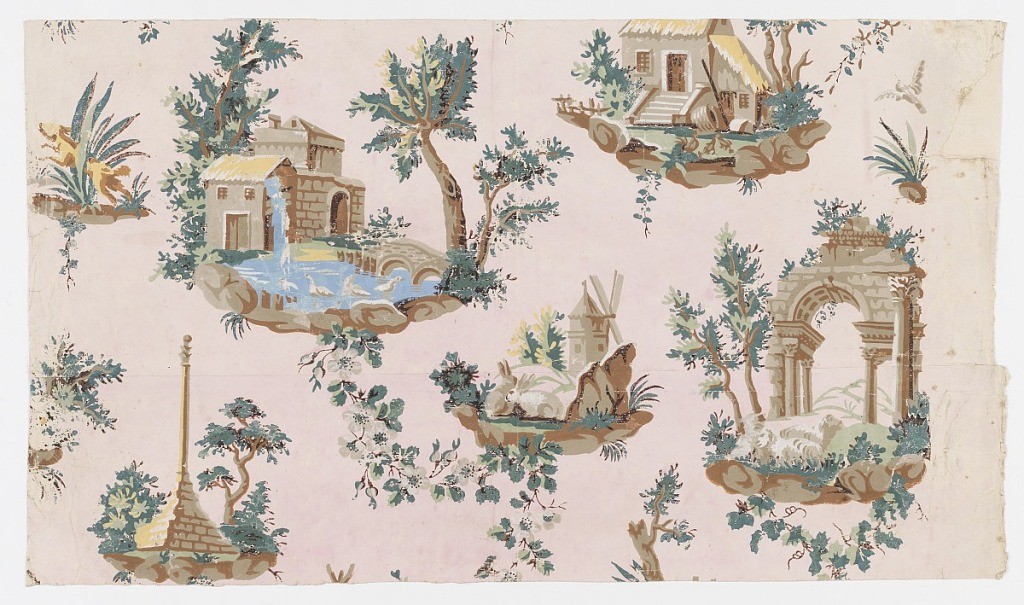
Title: Sidewall
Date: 1830–50
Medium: Block printed on handmade paper
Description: On pale pink ground, isolated vignettes, in browns, yellow, blue: ruined arch with columns; windmill; cottage with thatched roof; buildings by a pond with ducks.